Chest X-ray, AP view. Patient: 33 years old, sex F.
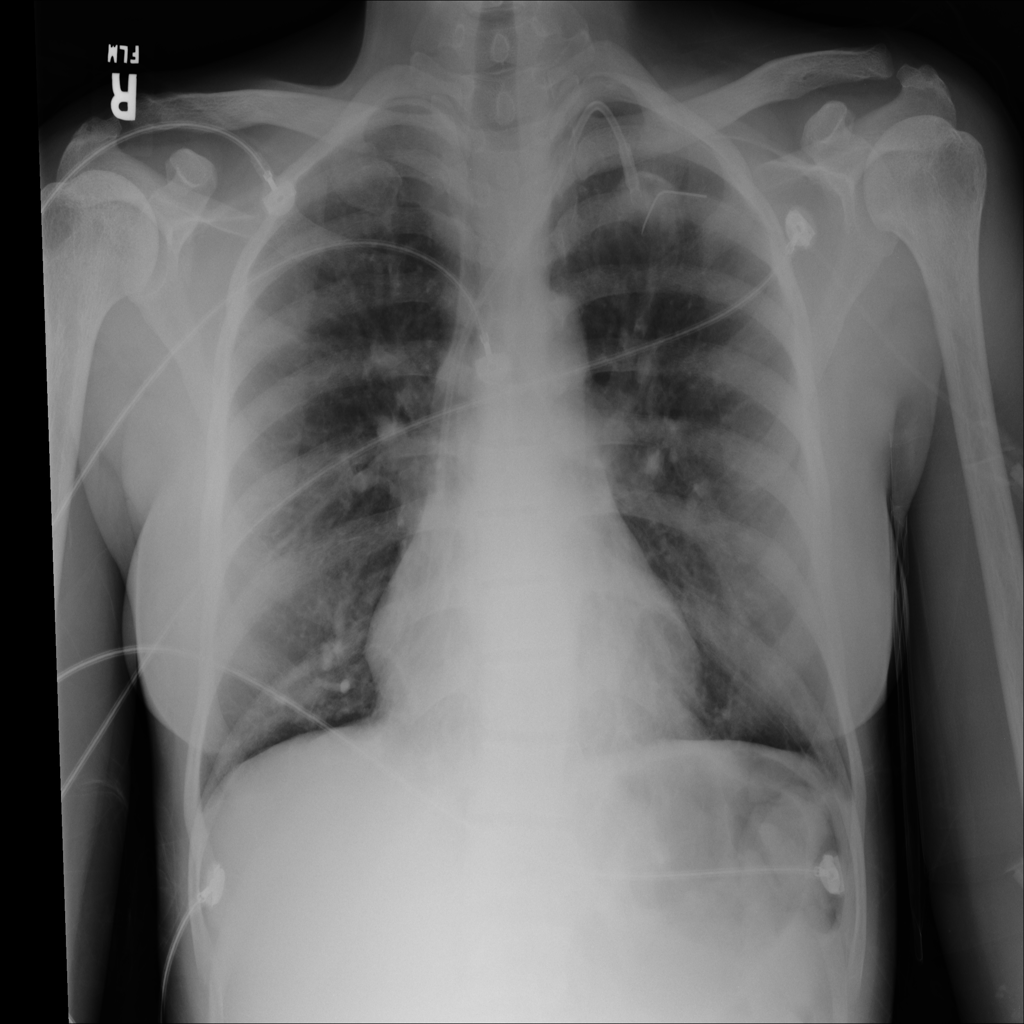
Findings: No Finding